Question: I have <URL> dataset and use this R code:
'''
library(reshape2)
library(ggplot2)
library(RGraphics)
library(gridExtra)
long <- read.csv("long.csv")
ix <- 1:14
ggp2 <- ggplot(long, aes(x = id, y = value, fill = type)) +
geom_bar(stat = "identity", position = "dodge") +
geom_text(aes(label = numbers), vjust=-0.5, position = position_dodge(0.9), size = 3, angle = 0) +
scale_x_continuous("Nodes", breaks = ix) +
scale_y_continuous("Throughput (Mbps)", limits = c(0,1060)) +
scale_fill_discrete(name="Legend",
labels=c("Inside Firewall (Dest)",
"Inside Firewall (Source)",
"Outside Firewall (Dest)",
"Outside Firewall (Source)")) +
theme_bw() +
theme(legend.position="right") +
theme(legend.title = element_text(colour="black", size=14, face="bold")) +
theme(legend.text = element_text(colour="black", size=12, face="bold")) +
facet_grid(type ~ .) +
plot(ggp2)
'''
to get the following result:

Now I need to add the 95 percentile and 5 percentile to the plot. The numbers are calculated in <URL>.
It seems 'boxplot()' may work here but I am not sure how to use it with ggplot.
'stat_quantile(quantiles = c(0.05,0.95))' could work as well, but the function calculates the numbers itself. Can I use my numbers here?
I also tried:
'''
geom_line(aes(x = id, y = long$FPnumbers)) +
geom_line(aes(x = id, y = long$NFPnumbers))
'''
but the result did not look good enough.
'geom_boxplot()' did not work as well:
'''
geom_boxplot(aes(x = id, y = long$FPnumbers)) +
geom_boxplot(aes(x = id, y = long$NFPnumbers))
'''
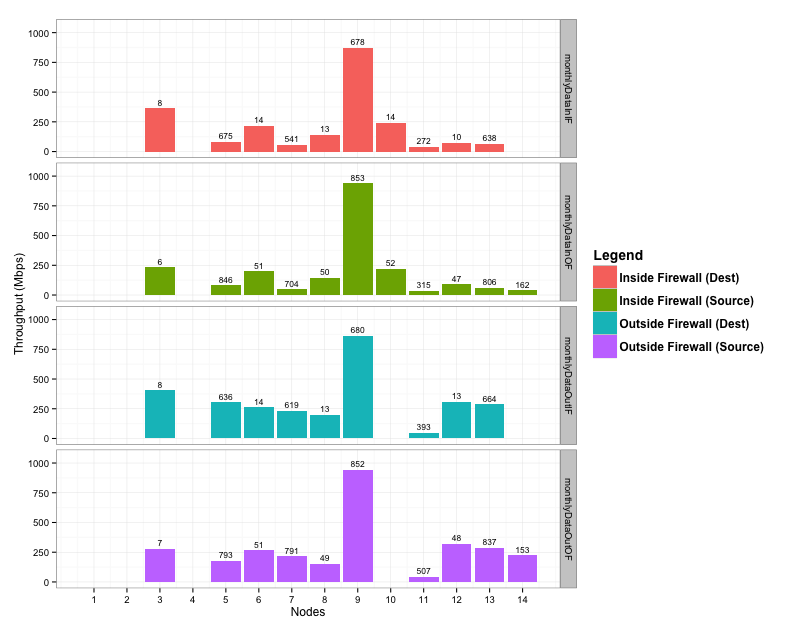
Answer: There are several suitable geoms for that, 'geom_errorbar' is one of them:
'''
ggp2 + geom_errorbar(aes(ymax = NFPnumbers, ymin = FPnumbers), alpha = 0.5, width = 0.5)
'''

I don't know if there's a way to get rid of the central line though.